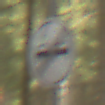
Verkehrszeichen: EndeUeberholverbot
Umgebung: Outdoor, Nature
Tageszeit: MorningAfternoon
Wetter: Overcast
Licht: Natural
Jahreszeit: Winter
Kontrast: LowContrast